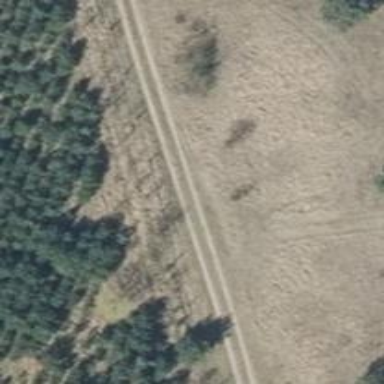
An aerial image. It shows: Sandy track with grade4 tracktype.